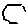
Label: hexagon